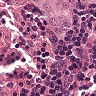
Metastatic tissue present: yes